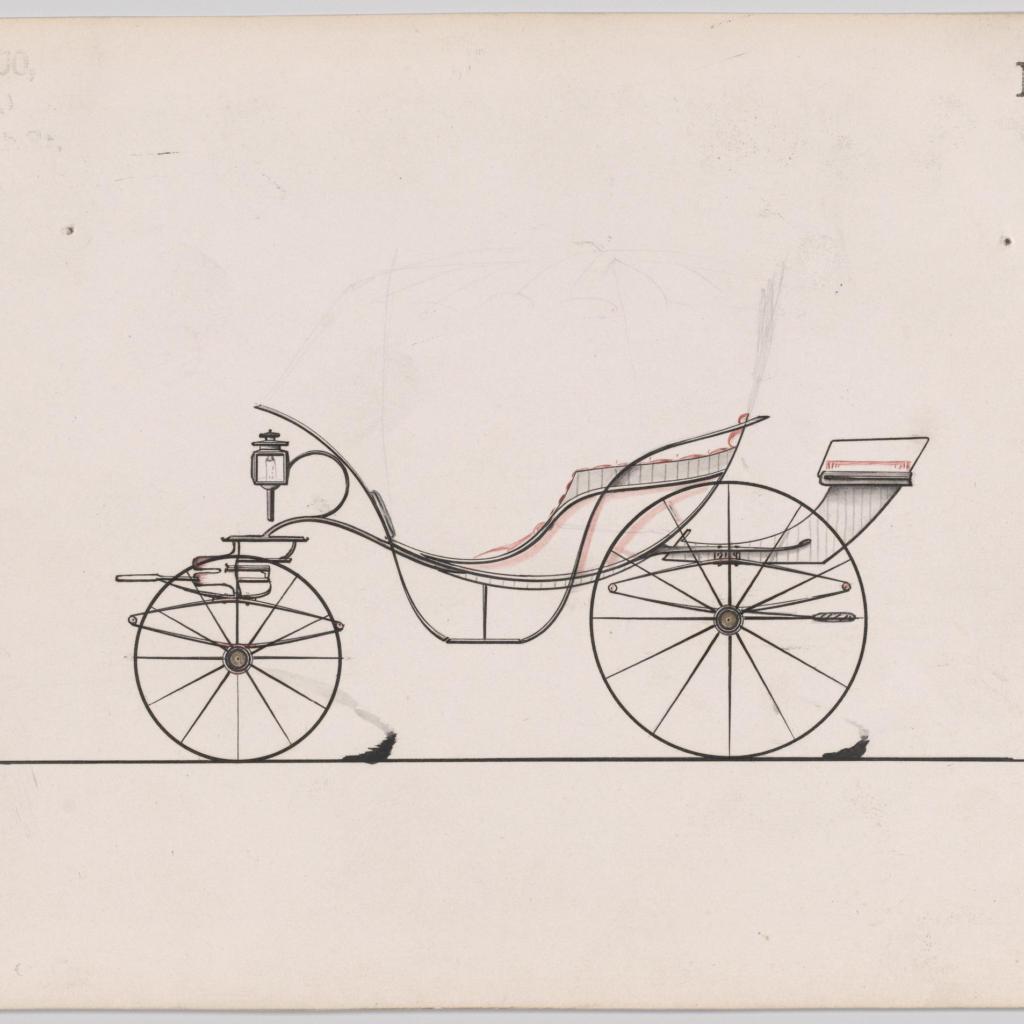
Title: Design for Pony Phaeton, no. 3162a
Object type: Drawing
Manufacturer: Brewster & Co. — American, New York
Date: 1875
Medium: Pen and black ink, watercolor and gouache with graphite
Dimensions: Sheet: 6 3/16 x 9 3/8 in. (15.7 x 23.8 cm)
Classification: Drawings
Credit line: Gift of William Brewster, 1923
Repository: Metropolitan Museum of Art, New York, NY